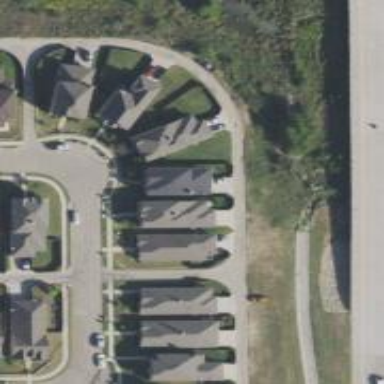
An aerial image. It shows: Alley classified as service road.